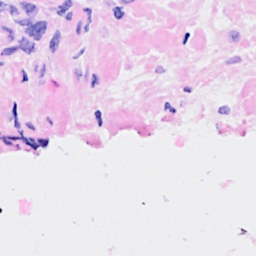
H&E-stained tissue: Breast